Aerial crown-view tile of a tropical tree (Barro Colorado Island, Panama), acquired 20250818:
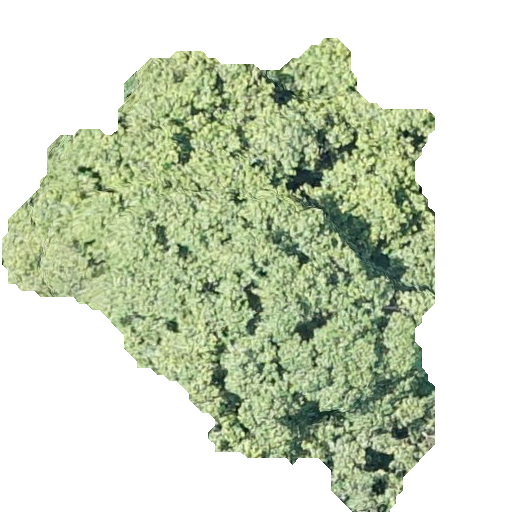
Species: Luehea seemannii
GBIF accepted scientific name: Luehea seemannii
Crown area: 187.55 m²